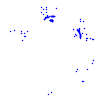
Particle: pion